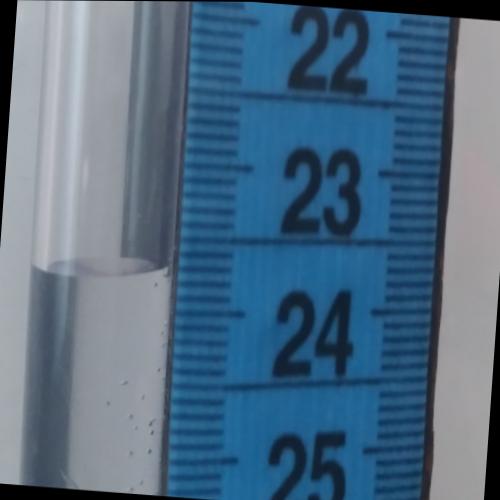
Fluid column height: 23.7 cm